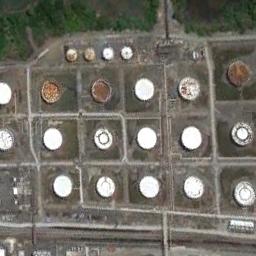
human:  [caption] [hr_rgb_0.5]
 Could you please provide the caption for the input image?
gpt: One of these storage tanks is orange .

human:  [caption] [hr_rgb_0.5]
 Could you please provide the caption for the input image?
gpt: There are many storage tanks on the bare land next to the grass .

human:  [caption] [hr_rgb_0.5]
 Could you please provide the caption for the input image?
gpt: There are many neatly arranged oil storage tanks in the factory, And there is a lawn next to the factory .

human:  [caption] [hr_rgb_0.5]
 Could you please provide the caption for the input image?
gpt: The grass is beside the storage tanks .

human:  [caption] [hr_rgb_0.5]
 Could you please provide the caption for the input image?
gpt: There are several white storage tanks of the same size .